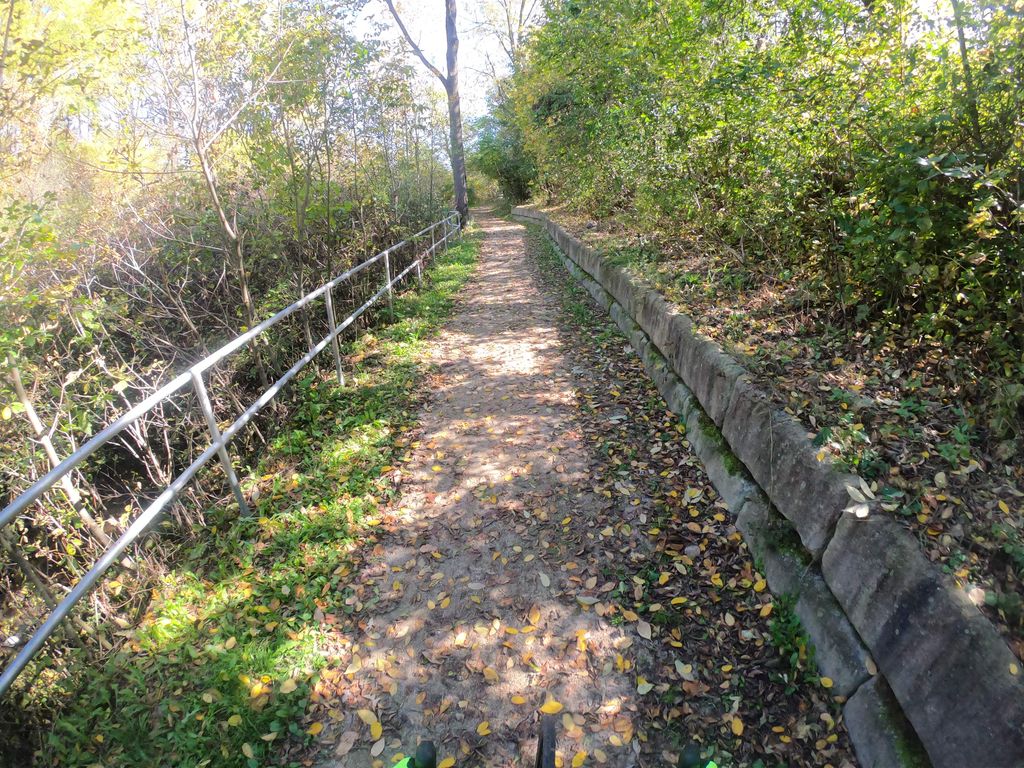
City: kitchener-waterloo